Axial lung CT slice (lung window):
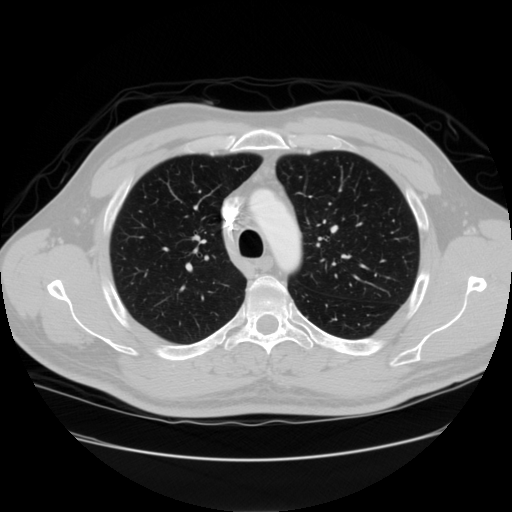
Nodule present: no